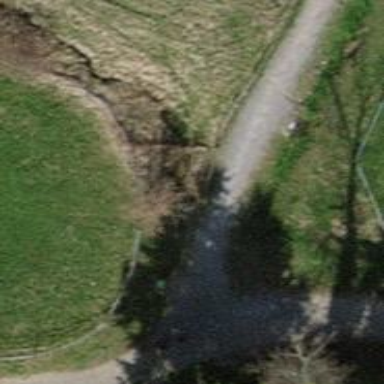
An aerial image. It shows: Compacted track with grade2 level.